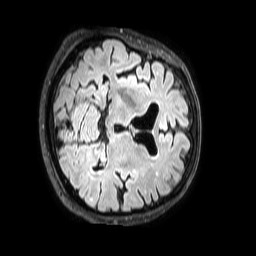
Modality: FLAIR
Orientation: axial
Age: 73
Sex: male
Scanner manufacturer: philips
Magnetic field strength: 3 T
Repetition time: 4.8 s
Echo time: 0.2794 s